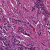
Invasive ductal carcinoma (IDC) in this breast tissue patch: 1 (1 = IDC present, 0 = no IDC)